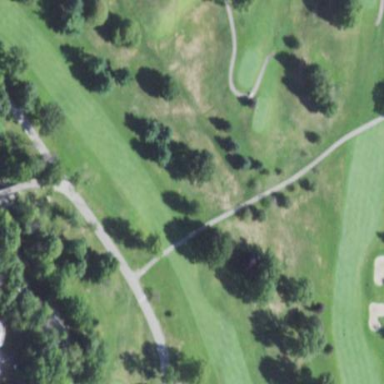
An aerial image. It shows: Grassy area designated as golf fairway.